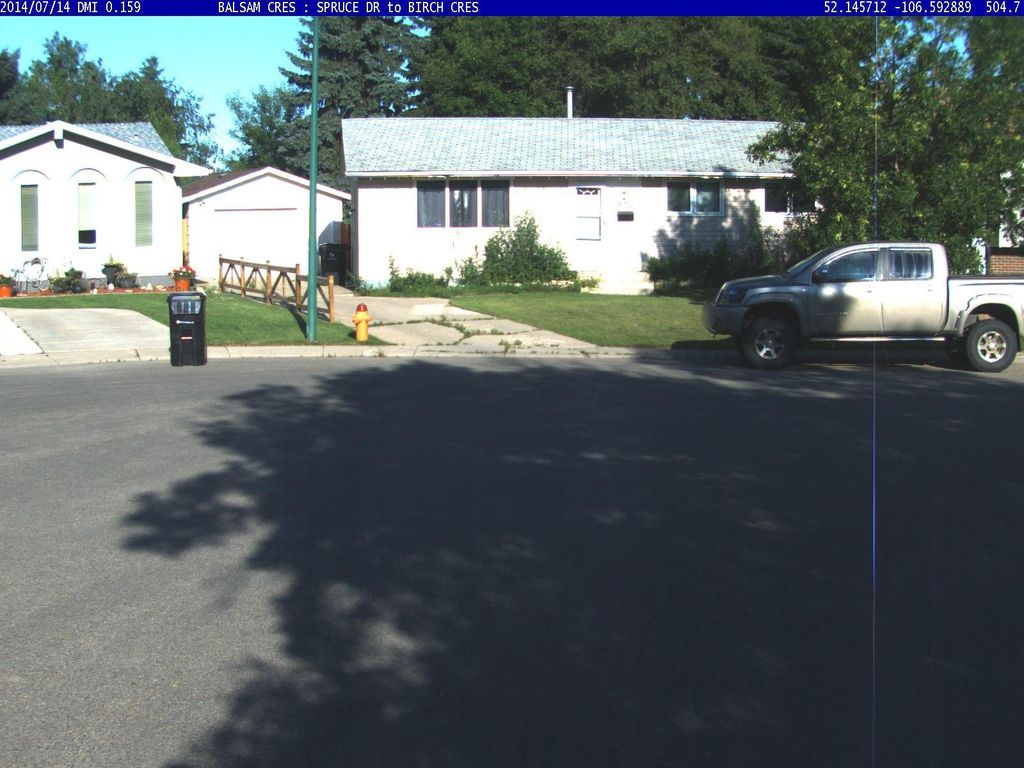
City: saskatoon